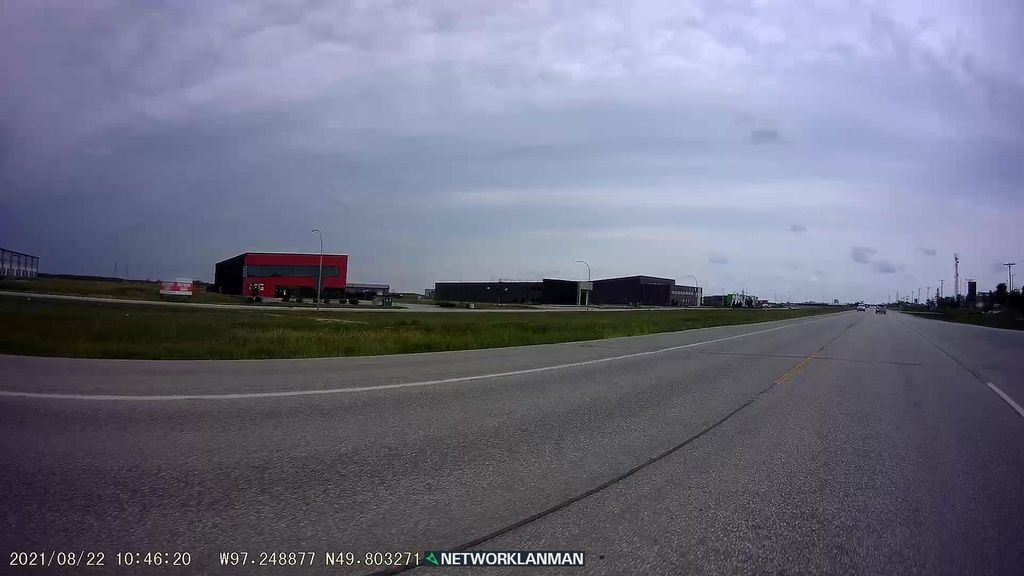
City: winnipeg